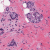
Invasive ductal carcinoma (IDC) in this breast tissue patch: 1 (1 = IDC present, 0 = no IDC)